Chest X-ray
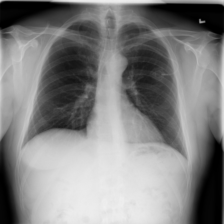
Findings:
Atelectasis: negative
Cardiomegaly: negative
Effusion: negative
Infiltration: positive
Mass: negative
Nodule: negative
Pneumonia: negative
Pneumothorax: negative
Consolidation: negative
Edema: negative
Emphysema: negative
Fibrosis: negative
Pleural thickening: negative
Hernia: negative